Question: On DELETE requests to my Web API 2 controller, I get:
'''
Request URL:http://localhost/phoenix/api/apps/1245
Request Method:DELETE
Status Code:404 Not Found
DELETE http://localhost/myapp/api/apps/1245 404 (Not Found)
'''
my controller looks like:
'''
[EnableCors(origins: "http://localhost", headers: "*", methods: "*", SupportsCredentials = true)]
[Route("api/apps")]
public class ApplicationController : ApiController
{
// DELETE api/apps/5
public void Delete(string id)
{
//apps.Delete(id);
}
}
'''
and my IIS is setup for the PUT/DELETE verbs:

and my web.config has has * for verbs:
'''
<system.webServer>
<handlers>
<remove name="ExtensionlessUrlHandler-Integrated-4.0" />
<remove name="OPTIONSVerbHandler" />
<remove name="TRACEVerbHandler" />
<add name="ExtensionlessUrlHandler-Integrated-4.0" path="*." verb="*" type="System.Web.Handlers.TransferRequestHandler" preCondition="integratedMode,runtimeVersionv4.0" />
</handlers>
</system.webServer>
'''
What am I missing?
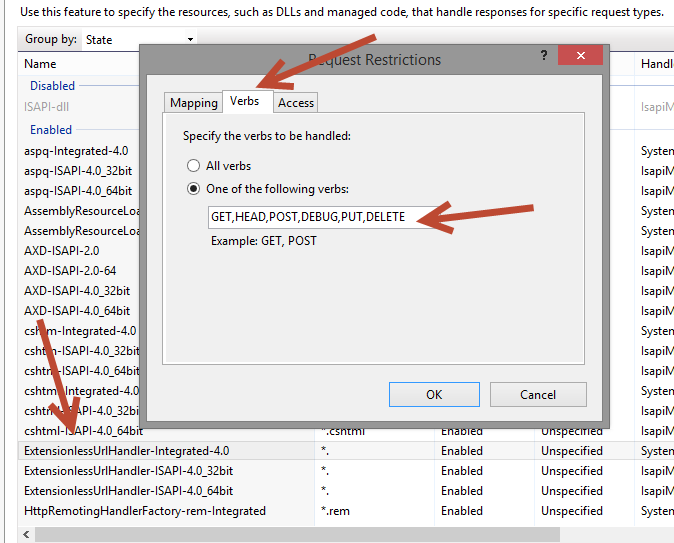
Answer: The 'id' parameter is not present in the route template. Change your controller-level route to '[Route("api/apps/{id?}")]' maybe or supply the id value from querystring...